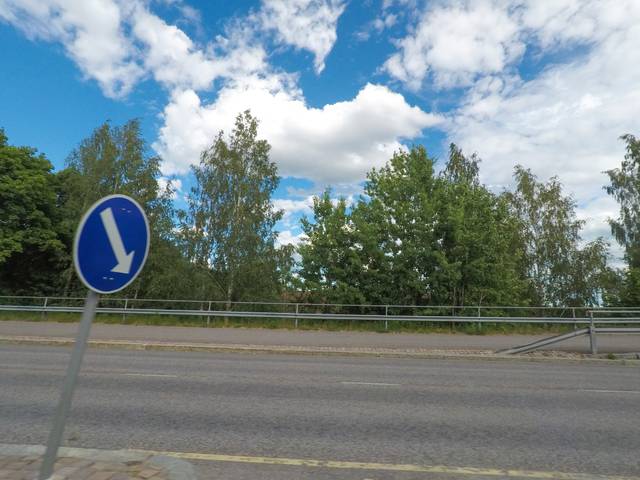
Region: Finland
Coordinates: 60.978, 25.639